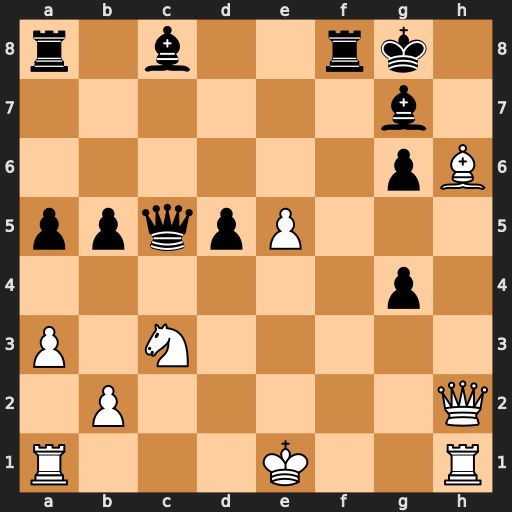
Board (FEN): r1b2rk1/6b1/6pB/ppqpP3/6p1/P1N5/1P5Q/R3K2R
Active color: w
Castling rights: KQ
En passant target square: -
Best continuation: Bxg7 Qf2+ Qxf2